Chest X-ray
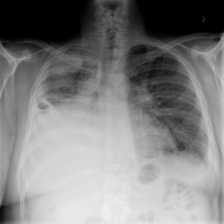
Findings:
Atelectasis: negative
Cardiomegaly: negative
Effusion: positive
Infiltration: negative
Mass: positive
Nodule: negative
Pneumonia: negative
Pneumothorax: negative
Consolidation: negative
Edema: negative
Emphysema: negative
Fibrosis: negative
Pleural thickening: negative
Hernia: negative